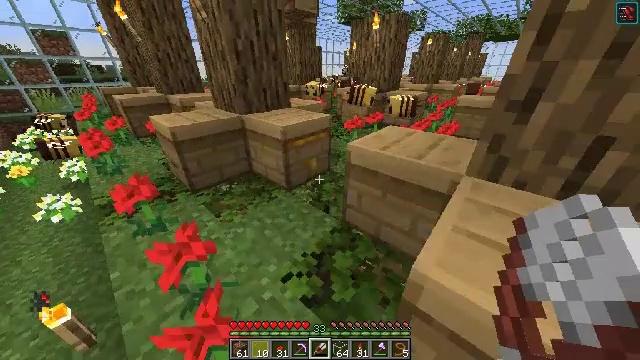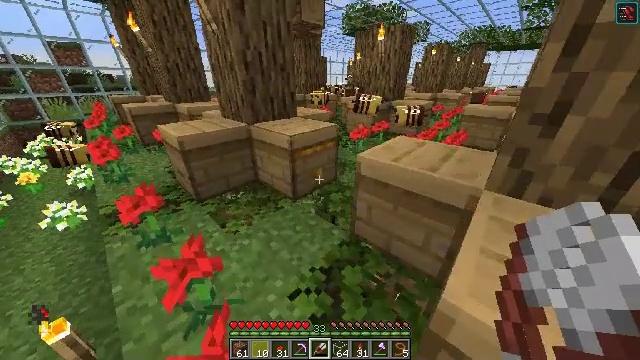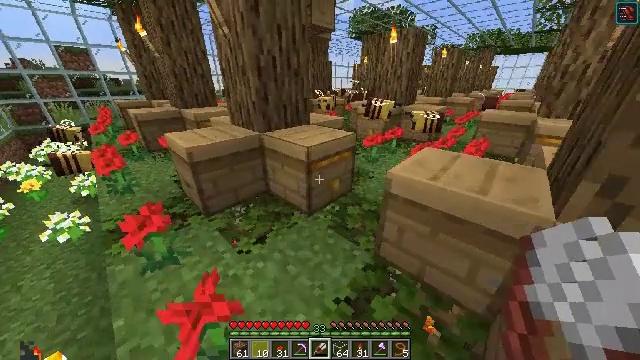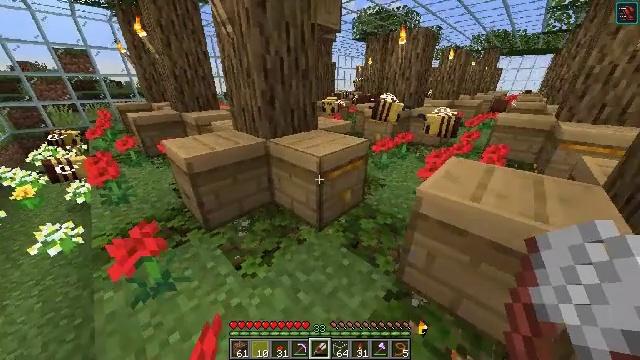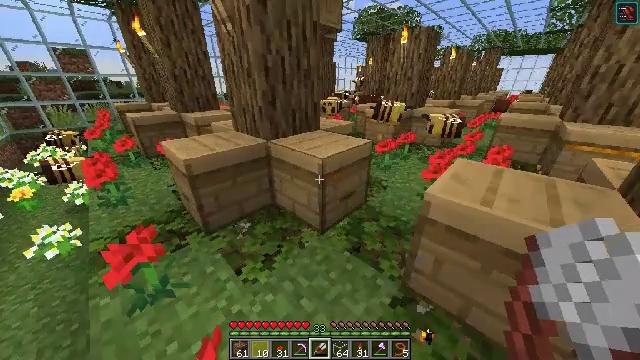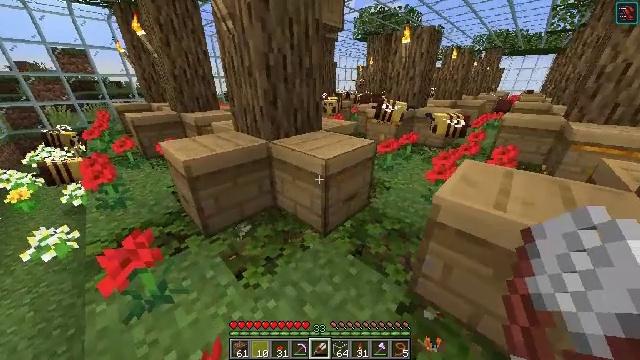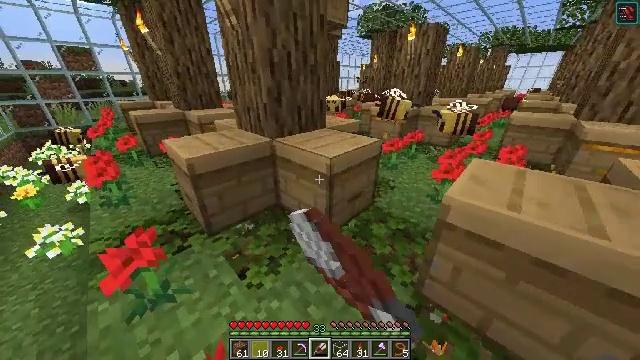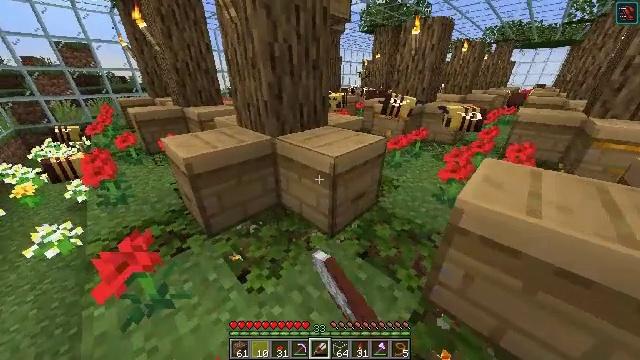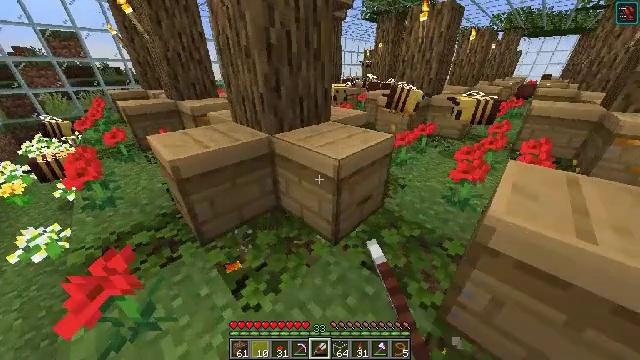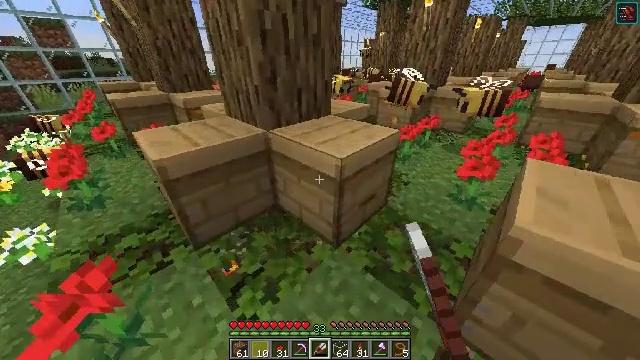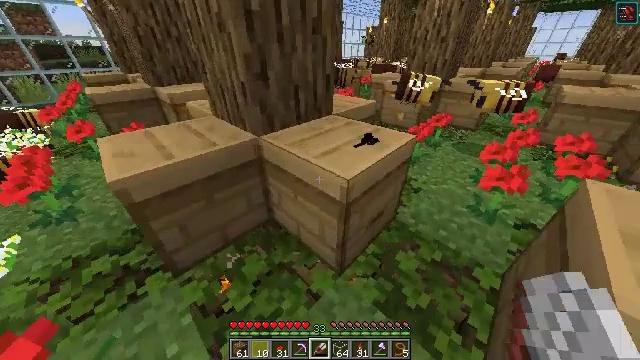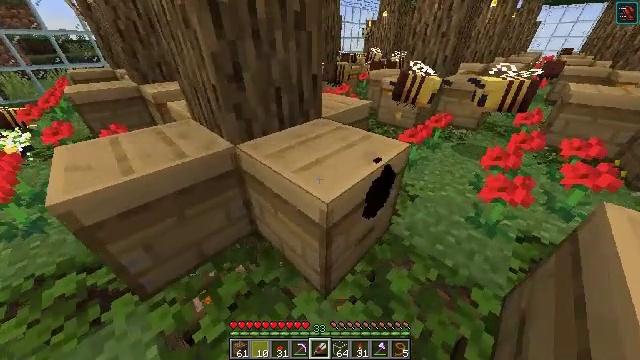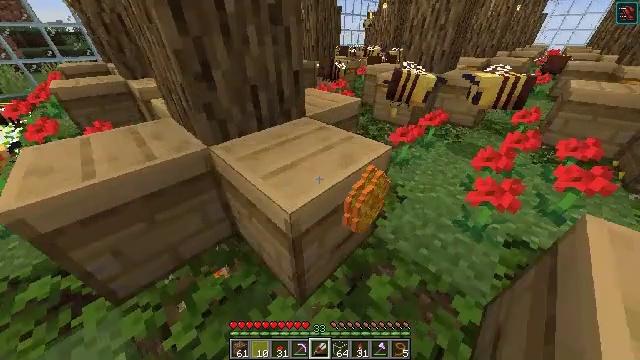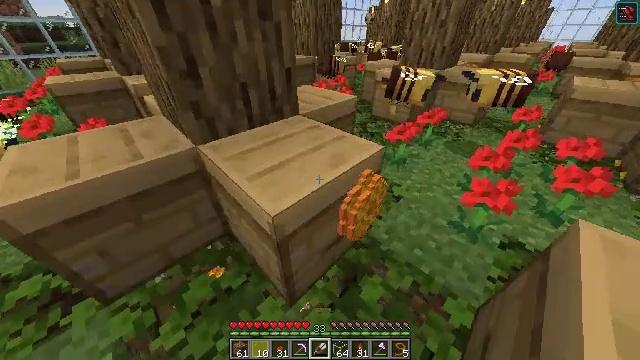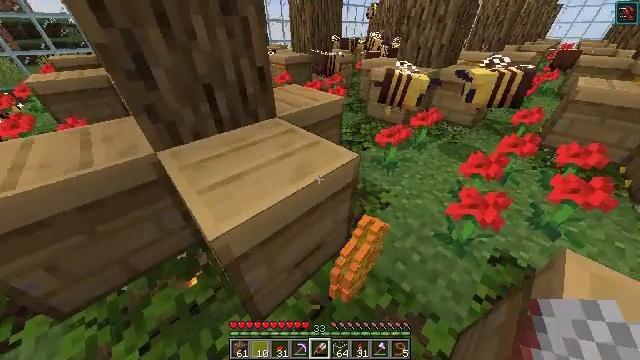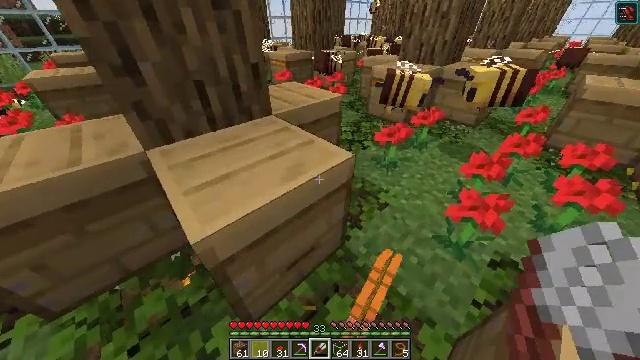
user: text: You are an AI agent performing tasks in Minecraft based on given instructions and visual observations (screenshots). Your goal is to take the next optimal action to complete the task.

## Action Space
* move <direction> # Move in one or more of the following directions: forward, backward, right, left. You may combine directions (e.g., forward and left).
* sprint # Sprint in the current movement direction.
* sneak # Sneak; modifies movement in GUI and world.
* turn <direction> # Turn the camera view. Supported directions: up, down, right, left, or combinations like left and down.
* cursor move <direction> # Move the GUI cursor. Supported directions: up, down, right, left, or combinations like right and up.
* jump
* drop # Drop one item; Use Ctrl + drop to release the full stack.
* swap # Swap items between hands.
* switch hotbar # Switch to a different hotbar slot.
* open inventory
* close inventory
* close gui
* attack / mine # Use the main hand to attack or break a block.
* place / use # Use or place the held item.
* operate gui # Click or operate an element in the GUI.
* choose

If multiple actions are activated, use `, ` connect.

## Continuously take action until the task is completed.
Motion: motion action
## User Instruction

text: Create a honeycomb block using the crafting table.
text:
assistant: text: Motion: move forward and move left, turn up
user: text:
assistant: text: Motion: move forward
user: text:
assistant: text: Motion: no_op
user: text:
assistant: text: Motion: use / place
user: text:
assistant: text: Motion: use / place
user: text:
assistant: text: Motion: no_op
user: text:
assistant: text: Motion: move forward
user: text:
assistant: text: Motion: move forward, turn down
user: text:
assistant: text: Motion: move forward, turn down
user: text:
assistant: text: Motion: move forward, turn down
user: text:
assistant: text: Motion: move right, turn down
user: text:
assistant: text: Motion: move right, turn down
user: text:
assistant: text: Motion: move right
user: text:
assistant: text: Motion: no_op
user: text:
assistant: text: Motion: no_op
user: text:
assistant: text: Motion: no_op
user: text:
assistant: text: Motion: no_op
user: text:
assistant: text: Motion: no_op
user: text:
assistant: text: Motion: turn left
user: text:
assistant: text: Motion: turn left and down
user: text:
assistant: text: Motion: turn left and down
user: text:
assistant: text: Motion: move left, turn left
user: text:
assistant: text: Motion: move left
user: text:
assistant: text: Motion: move left
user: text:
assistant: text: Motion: move forward and move left
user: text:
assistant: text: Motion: move forward and move left, turn up
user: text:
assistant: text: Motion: move forward and move left, turn right and up
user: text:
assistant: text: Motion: move forward and move left
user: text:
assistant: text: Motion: move forward and move left
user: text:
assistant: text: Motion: move forward and move left, turn right